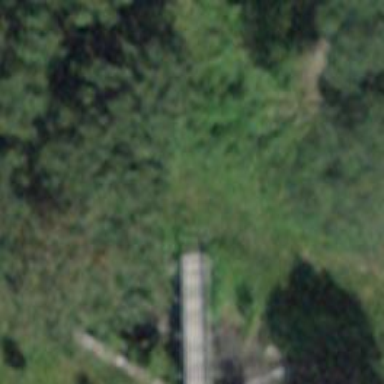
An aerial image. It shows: Abandoned railway bridge over path.